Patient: sex F, age 38
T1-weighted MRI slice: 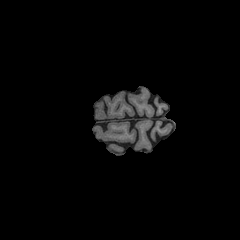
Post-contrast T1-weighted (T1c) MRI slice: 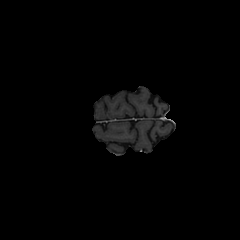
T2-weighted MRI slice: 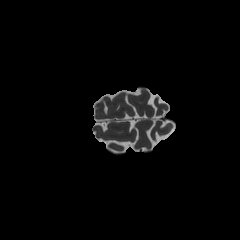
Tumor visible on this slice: no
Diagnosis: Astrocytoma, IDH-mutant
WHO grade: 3